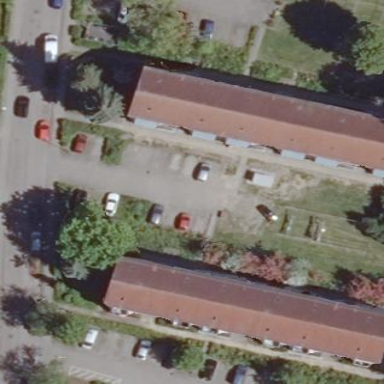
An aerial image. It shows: Parking area with surface.